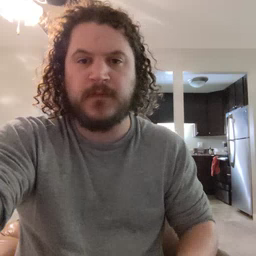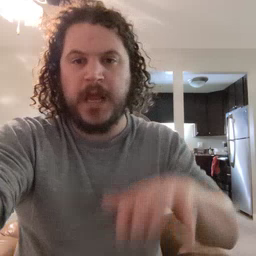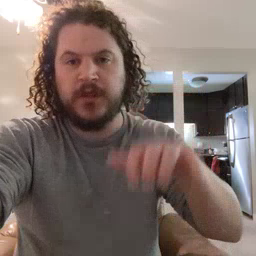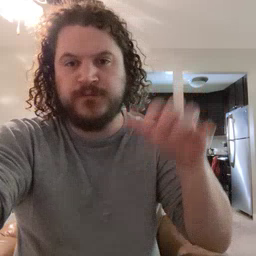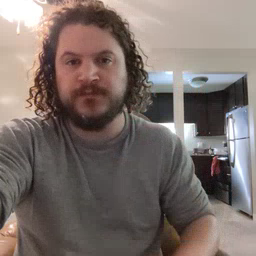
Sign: alligator